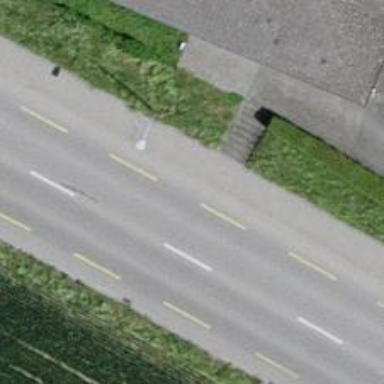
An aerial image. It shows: Set of steps on the road.